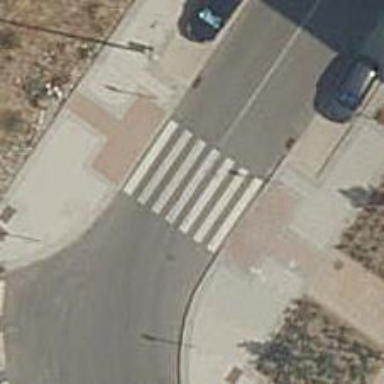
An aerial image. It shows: Uncontrolled zebra crossing on the road.